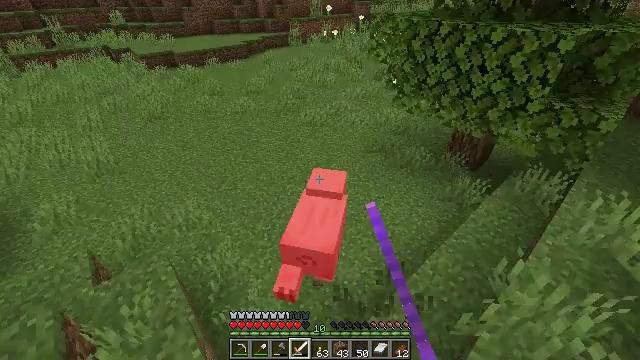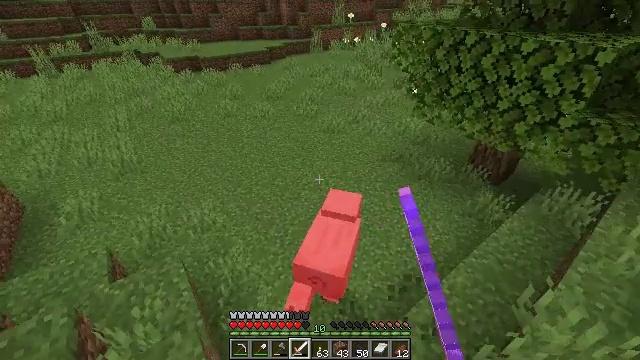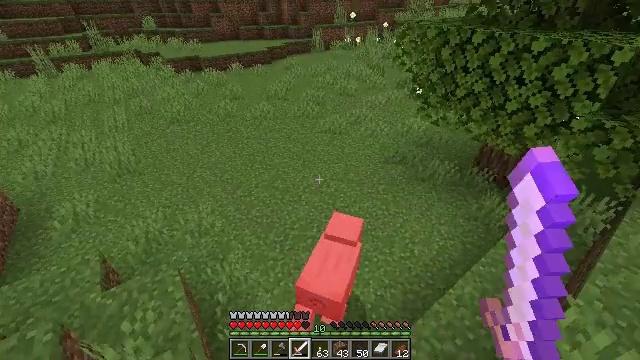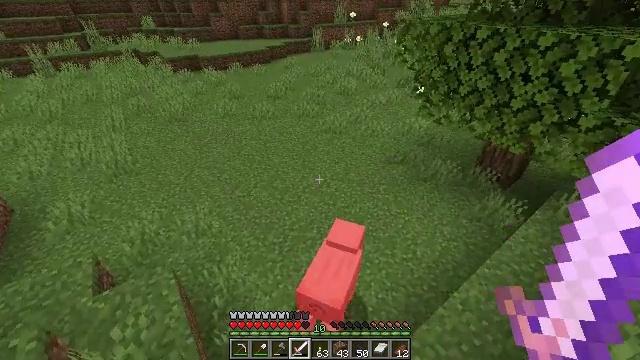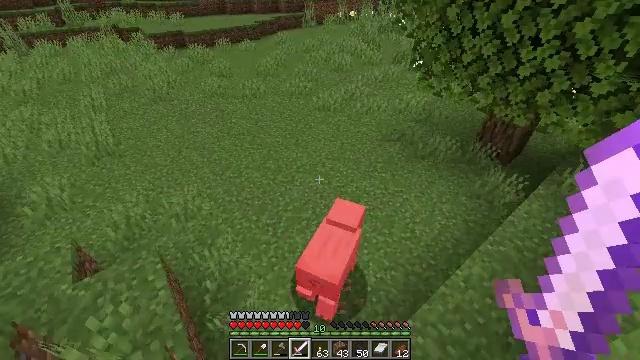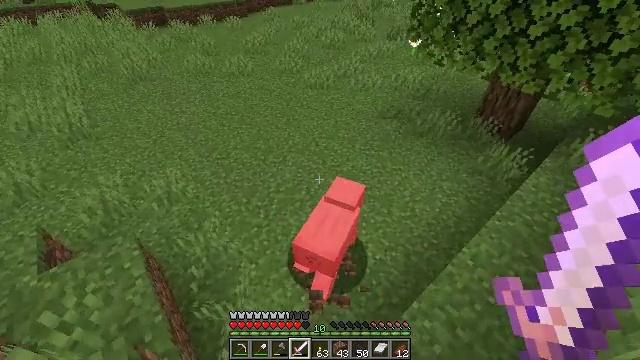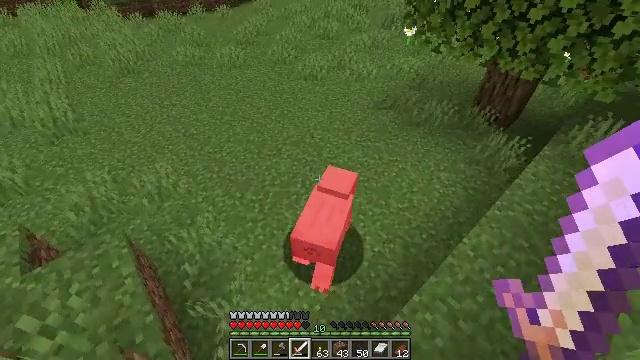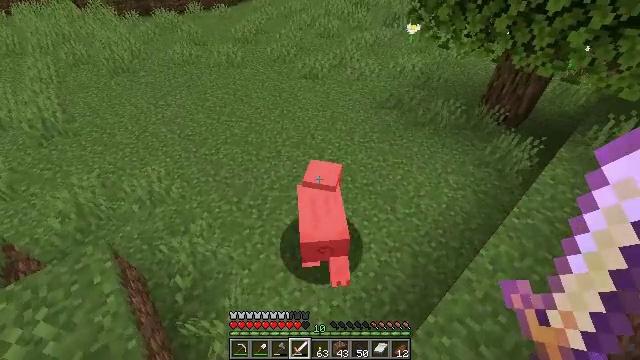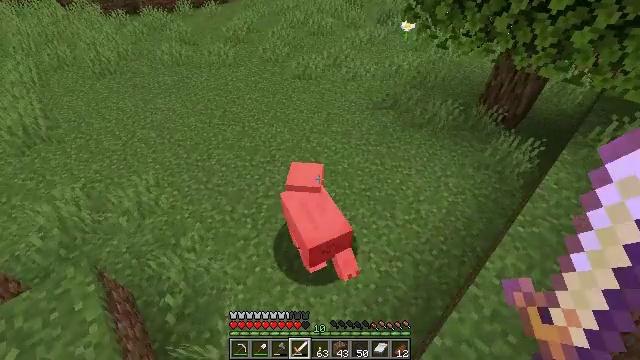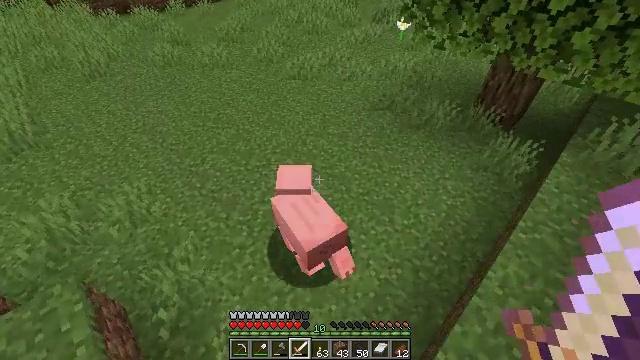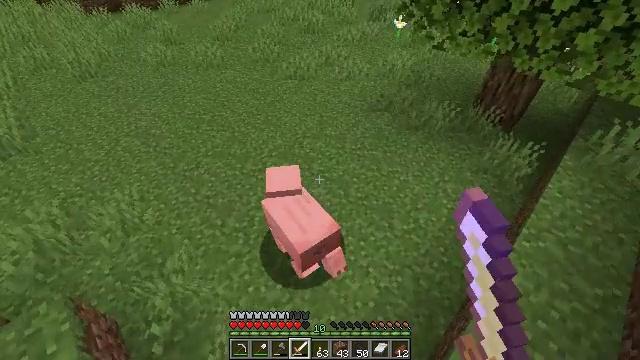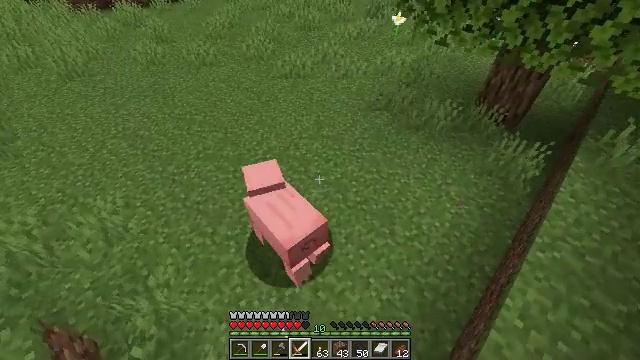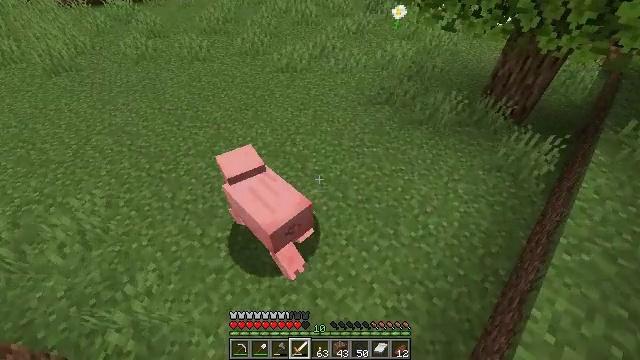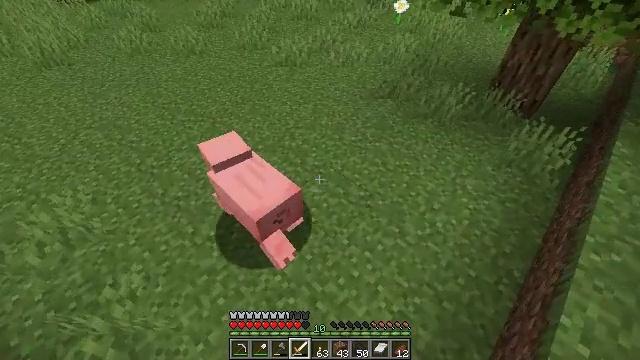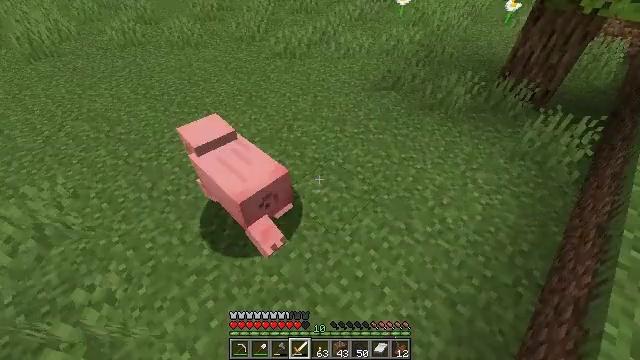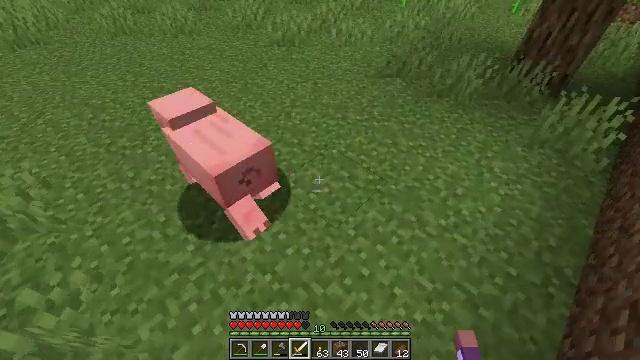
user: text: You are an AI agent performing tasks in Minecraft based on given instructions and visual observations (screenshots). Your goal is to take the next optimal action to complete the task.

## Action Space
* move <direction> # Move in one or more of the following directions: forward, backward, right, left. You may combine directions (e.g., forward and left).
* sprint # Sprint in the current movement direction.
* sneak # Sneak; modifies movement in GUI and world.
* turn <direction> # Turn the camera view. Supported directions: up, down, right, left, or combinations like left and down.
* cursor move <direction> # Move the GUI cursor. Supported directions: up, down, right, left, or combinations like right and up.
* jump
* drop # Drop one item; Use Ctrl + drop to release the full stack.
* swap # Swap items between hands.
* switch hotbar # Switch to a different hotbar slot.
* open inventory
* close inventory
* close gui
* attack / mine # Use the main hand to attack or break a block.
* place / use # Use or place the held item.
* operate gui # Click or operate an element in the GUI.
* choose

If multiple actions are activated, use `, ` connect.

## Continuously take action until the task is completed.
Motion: motion action
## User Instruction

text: Hunt animals.
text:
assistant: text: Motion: move forward, turn left and up
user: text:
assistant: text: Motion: move forward
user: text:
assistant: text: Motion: move forward
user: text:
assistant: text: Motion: move forward, turn right and down
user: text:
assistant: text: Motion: move forward, turn right and down
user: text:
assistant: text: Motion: move forward, turn right and down
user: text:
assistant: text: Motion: move forward
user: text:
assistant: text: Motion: move forward, turn right
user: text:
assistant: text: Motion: move forward, turn right, attack / mine
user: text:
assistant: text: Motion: move forward, attack / mine
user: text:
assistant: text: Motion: move forward, attack / mine
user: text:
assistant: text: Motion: move forward, attack / mine
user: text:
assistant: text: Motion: move forward
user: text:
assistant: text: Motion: move forward
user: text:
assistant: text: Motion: move forward
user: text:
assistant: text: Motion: move forward
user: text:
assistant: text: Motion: move forward, turn left and up
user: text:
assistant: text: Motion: move forward, turn left and up
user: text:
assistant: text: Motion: move forward, turn left and up
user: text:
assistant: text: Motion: move forward, turn left and up
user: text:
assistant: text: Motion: move forward, turn left and up, attack / mine
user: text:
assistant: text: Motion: move forward, turn left and up, attack / mine
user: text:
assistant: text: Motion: move forward, attack / mine
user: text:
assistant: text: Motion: move forward, attack / mine
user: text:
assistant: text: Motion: move forward, turn left
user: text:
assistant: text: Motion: move forward, turn left and down
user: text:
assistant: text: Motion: move forward, turn left and down
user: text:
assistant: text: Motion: move forward, turn left and down
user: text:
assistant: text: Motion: move forward, turn left and down
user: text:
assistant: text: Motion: move forward, turn left